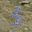
Label: 3